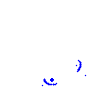
Particle: proton